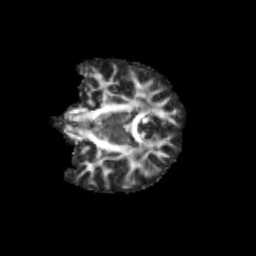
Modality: FA
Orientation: coronal
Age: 12
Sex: male
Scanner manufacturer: siemens
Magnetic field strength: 3 T
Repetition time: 3.8 s
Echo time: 0.07 s